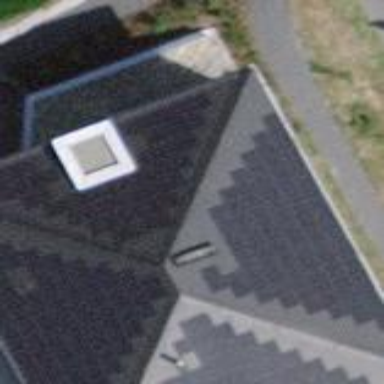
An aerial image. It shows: Solar power generator.